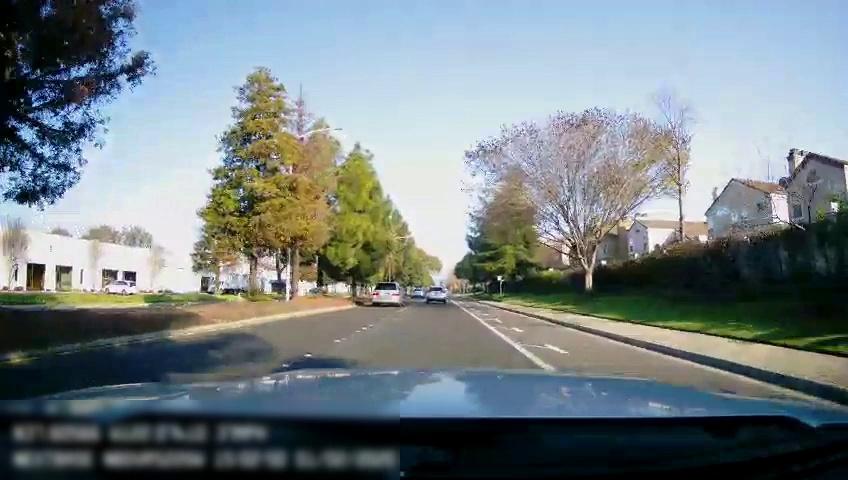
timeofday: Day
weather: Sunny
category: Drivable Space
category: Drivable Space
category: Vehicles | SUV
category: Vehicles | Van
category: Vehicles | SUV
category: Lanes | Alternate Lane
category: Lanes | Current Lane
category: Lanes | Current Lane